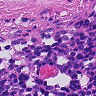
Metastatic tissue present: no